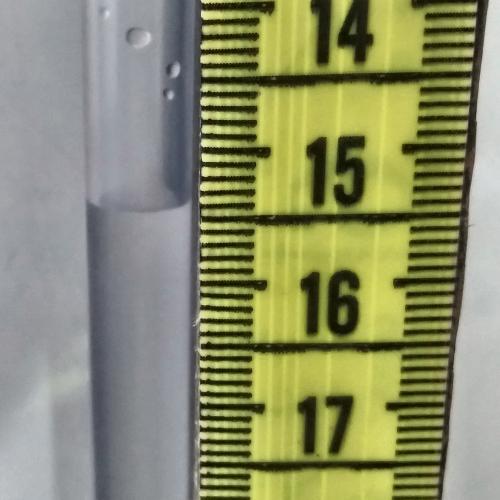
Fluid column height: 15.4 cm